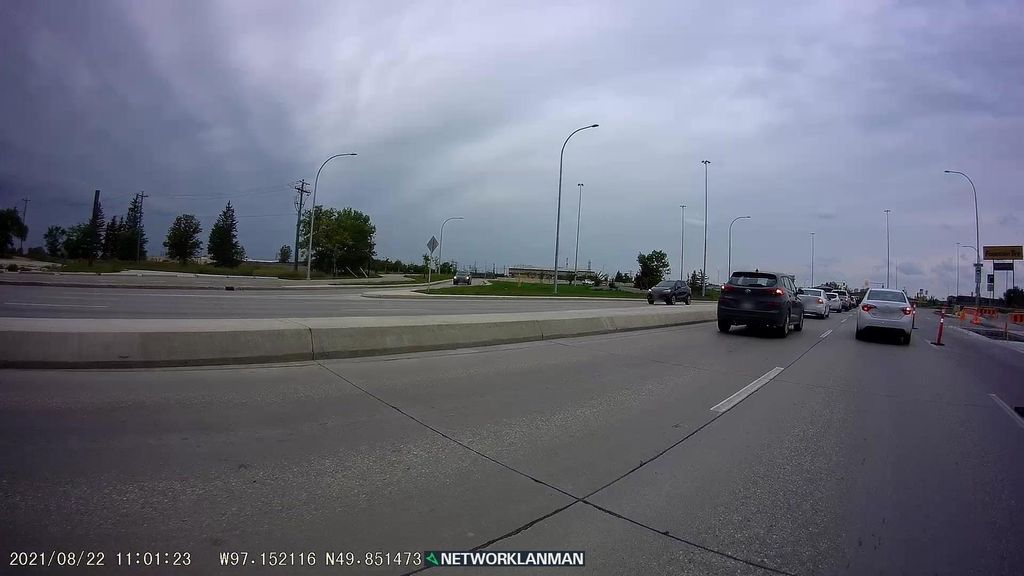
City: winnipeg